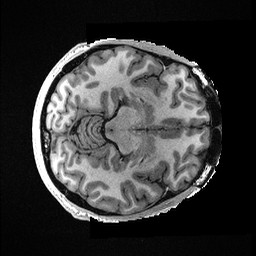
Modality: T1w
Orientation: axial
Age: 37
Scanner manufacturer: ge
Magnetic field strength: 3 T
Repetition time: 0.006952 s
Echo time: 0.00292 s